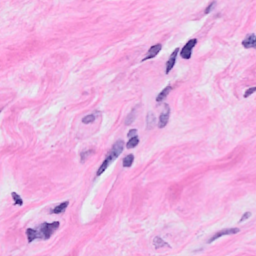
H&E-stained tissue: Breast